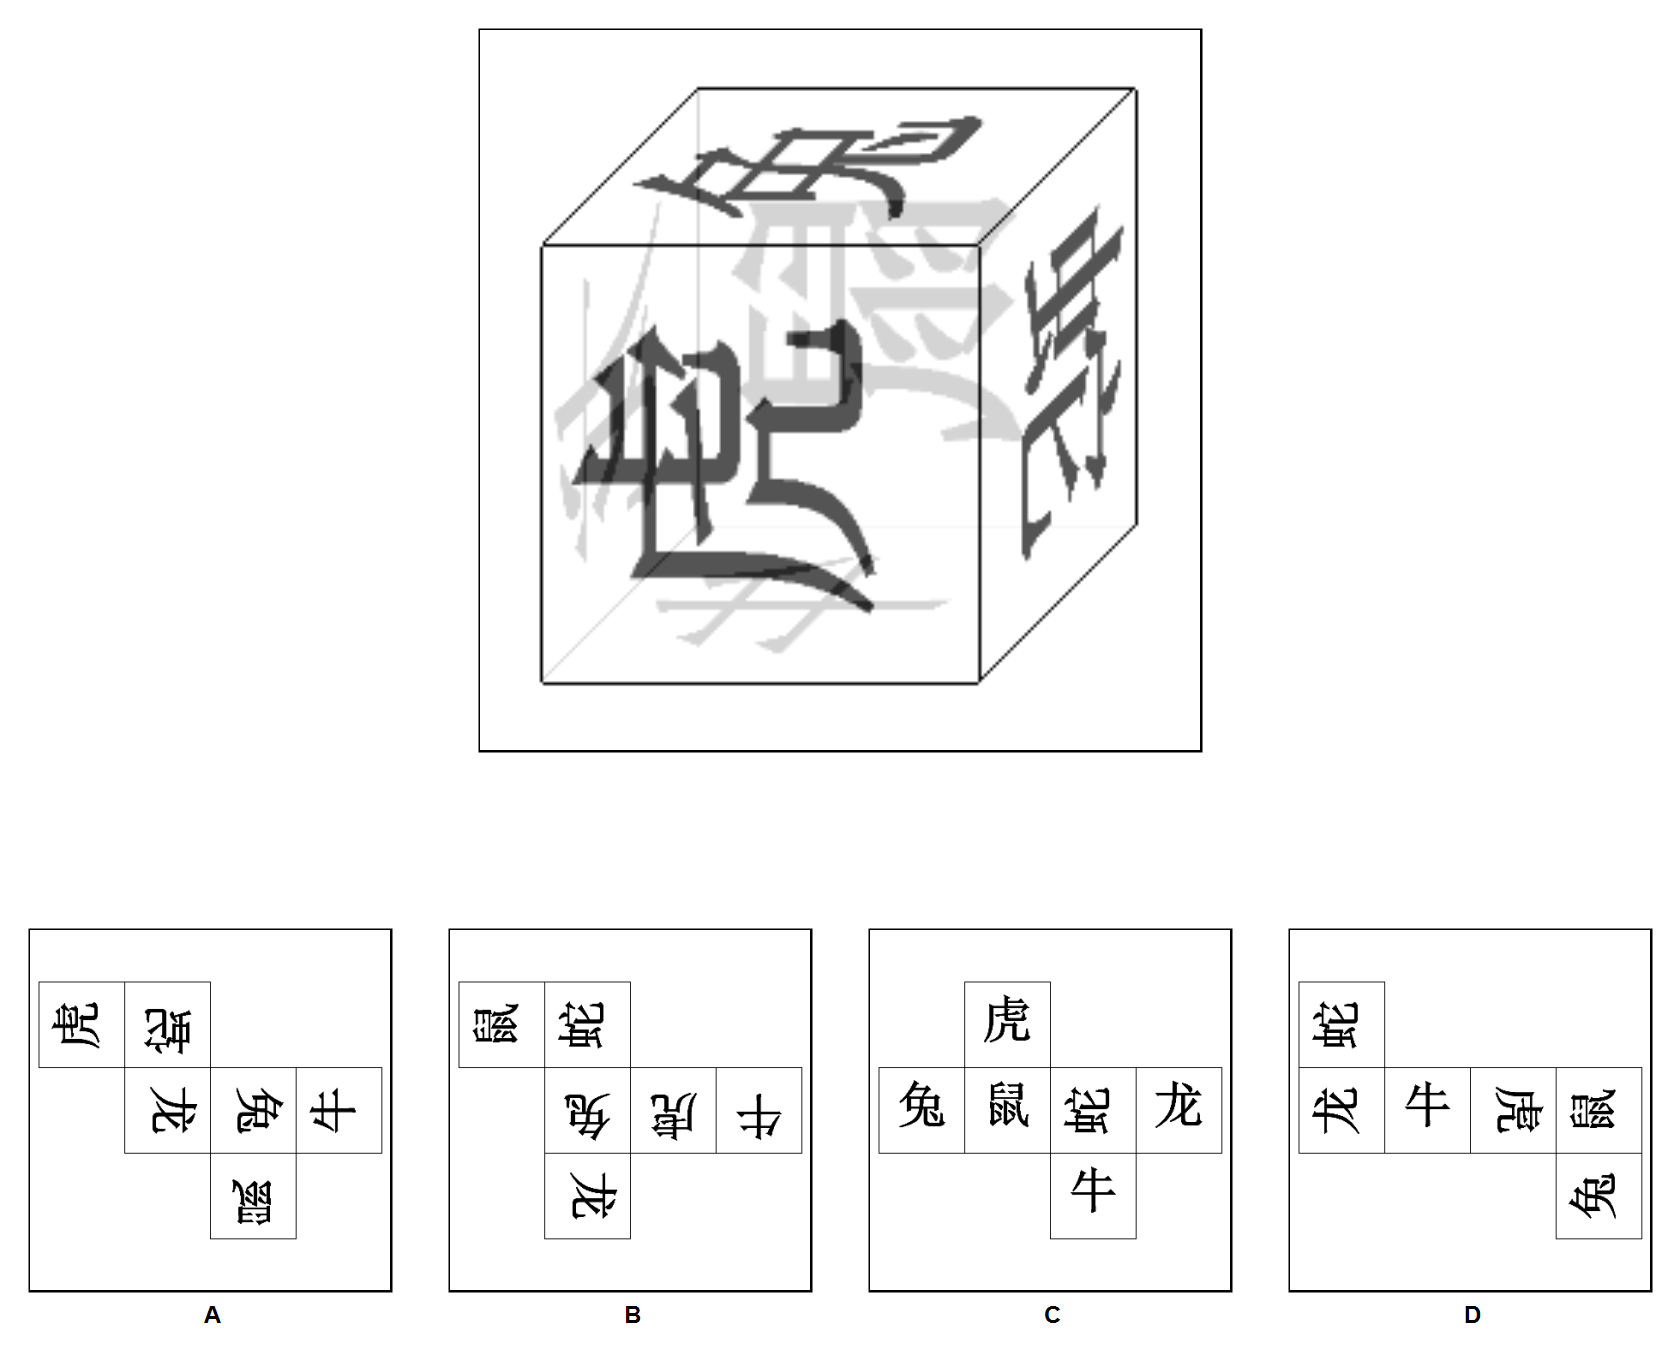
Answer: B